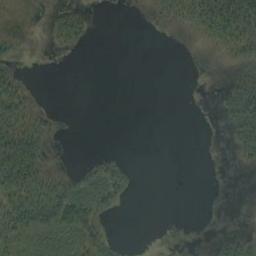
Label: lake